Question: I am new in the Java web applications. Have created simple HelloWorld program, following tutorials on the internet with Spring MVC framework. But, I can't find the reason why the path 'TestWebApp/helloWorld.htm' won't work ( all the time).
If I look in the server log, it shows this:
'''
Info: Mapped URL path [/helloworld] onto handler 'helloWorldController'
Info: Mapped URL path [/helloworld/*] onto handler 'helloWorldController'
'''
'''
@Controller
public class HelloWorldController {
@RequestMapping(value = "/helloWorld", method = RequestMethod.GET)
public ModelAndView helloWorld(){
String message = "Hello Spring MVC!";
return new ModelAndView("helloWorld", "message", message);
}
}
'''
'''
<%@page contentType="text/html" pageEncoding="UTF-8"%>
<!DOCTYPE html>
<html>
<head>
<meta http-equiv="Content-Type" content="text/html; charset=UTF-8">
<title>JSP Page</title>
</head>
<body>
${message}
</body>
</html>
'''
'''
<?xml version="1.0" encoding="UTF-8"?>
<web-app version="3.1" xmlns="http://xmlns.jcp.org/xml/ns/javaee" xmlns:xsi="http://www.w3.org/2001/XMLSchema-instance" xsi:schemaLocation="http://xmlns.jcp.org/xml/ns/javaee http://xmlns.jcp.org/xml/ns/javaee/web-app_3_1.xsd">
<context-param>
<param-name>contextConfigLocation</param-name>
<param-value>/WEB-INF/applicationContext.xml</param-value>
</context-param>
<listener>
<listener-class>org.springframework.web.context.ContextLoaderListener</listener-class>
</listener>
<servlet>
<servlet-name>dispatcher</servlet-name>
<servlet-class>org.springframework.web.servlet.DispatcherServlet</servlet-class>
<load-on-startup>2</load-on-startup>
</servlet>
<servlet-mapping>
<servlet-name>dispatcher</servlet-name>
<url-pattern>*.htm</url-pattern>
</servlet-mapping>
<session-config>
<session-timeout>
30
</session-timeout>
</session-config>
<welcome-file-list>
<welcome-file>redirect.jsp</welcome-file>
</welcome-file-list>
</web-app>
'''
'''
<?xml version='1.0' encoding='UTF-8' ?>
<!-- was: <?xml version="1.0" encoding="UTF-8"?> -->
<beans xmlns="http://www.springframework.org/schema/beans"
xmlns:xsi="http://www.w3.org/2001/XMLSchema-instance"
xmlns:context="http://www.springframework.org/schema/context"
xmlns:p="http://www.springframework.org/schema/p"
xmlns:aop="http://www.springframework.org/schema/aop"
xmlns:tx="http://www.springframework.org/schema/tx"
xsi:schemaLocation="http://www.springframework.org/schema/beans http://www.springframework.org/schema/beans/spring-beans-4.0.xsd
http://www.springframework.org/schema/aop http://www.springframework.org/schema/aop/spring-aop-4.0.xsd
http://www.springframework.org/schema/tx http://www.springframework.org/schema/tx/spring-tx-4.0.xsd http://www.springframework.org/schema/context
http://www.springframework.org/schema/context/spring-context.xsd">
<bean class="org.springframework.web.servlet.mvc.support.ControllerClassNameHandlerMapping"/>
<context:component-scan base-package="testapp"/>
<!--
Most controllers will use the ControllerClassNameHandlerMapping above, but
for the index controller we are using ParameterizableViewController, so we must
define an explicit mapping for it.
-->
<bean id="urlMapping" class="org.springframework.web.servlet.handler.SimpleUrlHandlerMapping">
<property name="mappings">
<props>
<prop key="index.htm">indexController</prop>
</props>
</property>
</bean>
<bean id="viewResolver"
class="org.springframework.web.servlet.view.InternalResourceViewResolver"
p:prefix="/WEB-INF/jsp/"
p:suffix=".jsp" />
<!--
The index controller.
-->
<bean name="indexController"
class="org.springframework.web.servlet.mvc.ParameterizableViewController"
p:viewName="index" />
</beans>
'''

I have found a lot of similar questions to this, but it appears that no answer from there solves the issue here.
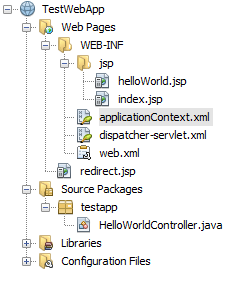
Answer: You're missing the
'''
<mvc:annotation-driven />
'''
element inside your servlet configuration. The element will generate the handlers for all the annotated methods defined in the controller classes.
The proper namespace must be included as well, a relevent excerpt
'''
xmlns:mvc="http://www.springframework.org/schema/mvc"
xsi:schemaLocation="
http://www.springframework.org/schema/mvc
http://www.springframework.org/schema/mvc/spring-mvc.xsd"
'''